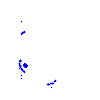
Particle: proton